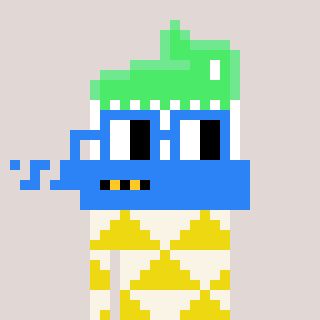
a pixel art character with square blue glasses, a toothbrush-shaped head and a yellow-colored body on a warm background